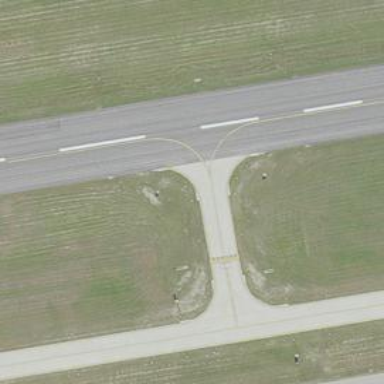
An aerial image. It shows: Image of taxiway at airport.